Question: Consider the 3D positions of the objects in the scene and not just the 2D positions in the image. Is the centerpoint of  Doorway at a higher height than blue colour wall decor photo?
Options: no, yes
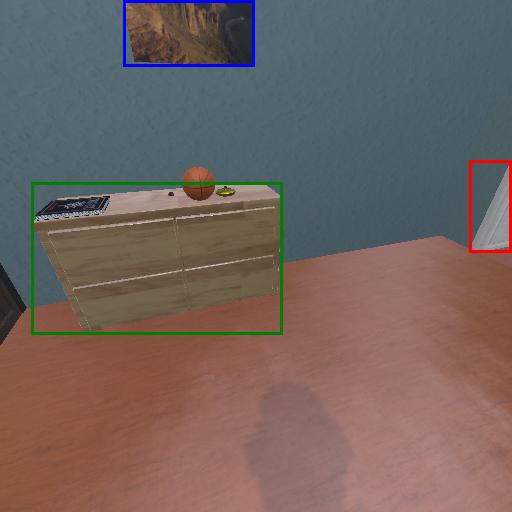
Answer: no